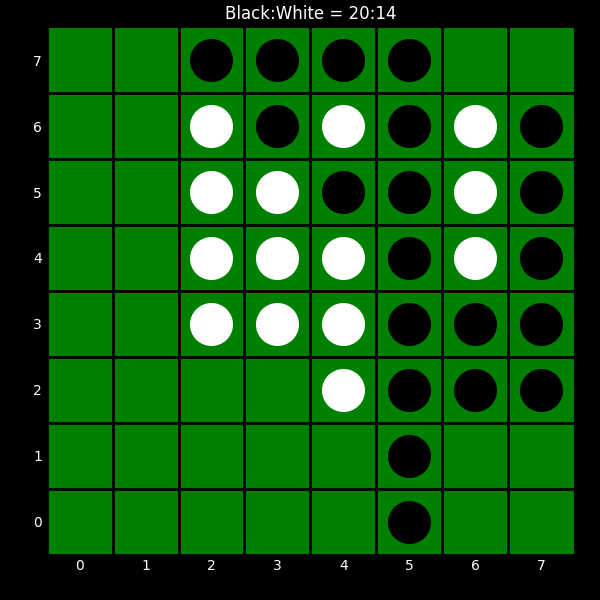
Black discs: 20
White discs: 14